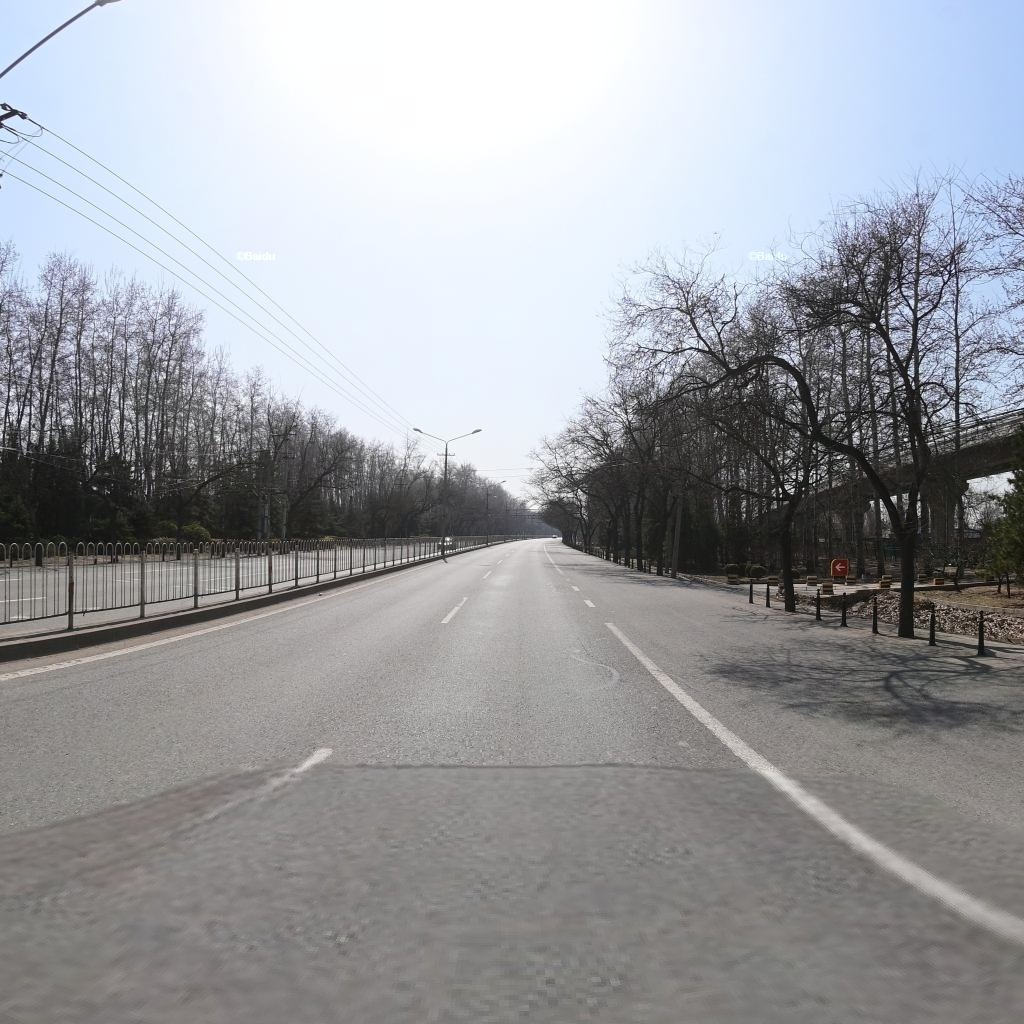
Region: Chaoyang
Road damage annotations: longitudinal patch, longitudinal patch